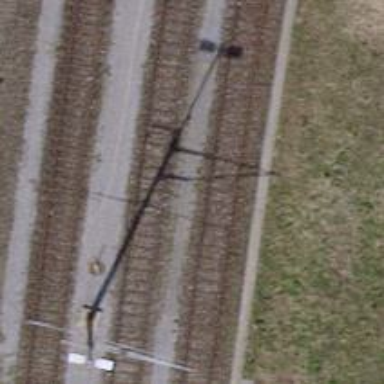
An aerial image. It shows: Siding railway line with electrified contact line for the trains.